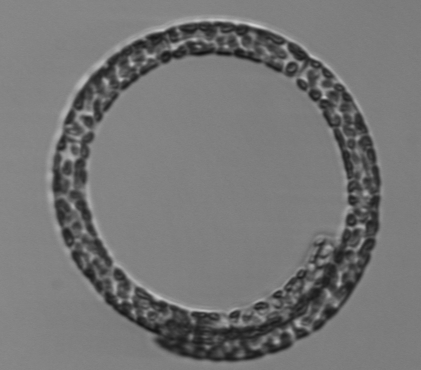
Label: Guinardia_striata